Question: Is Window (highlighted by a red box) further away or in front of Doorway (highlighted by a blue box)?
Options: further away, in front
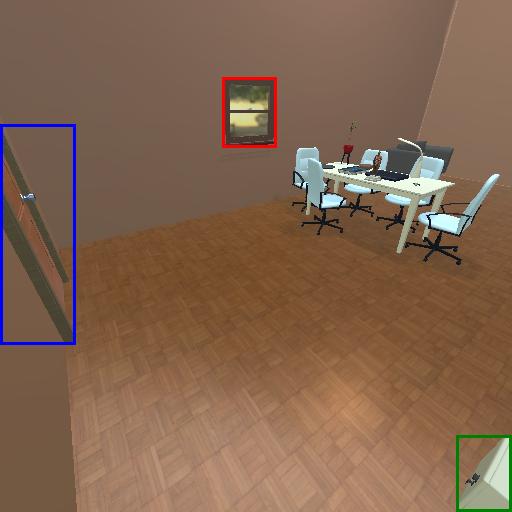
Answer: further away